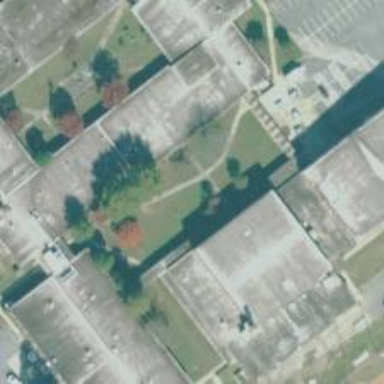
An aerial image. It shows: School.